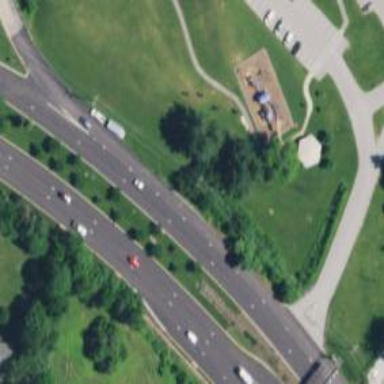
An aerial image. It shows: Asphalt road designated as trunk highway.